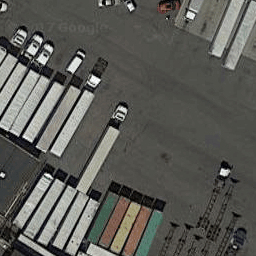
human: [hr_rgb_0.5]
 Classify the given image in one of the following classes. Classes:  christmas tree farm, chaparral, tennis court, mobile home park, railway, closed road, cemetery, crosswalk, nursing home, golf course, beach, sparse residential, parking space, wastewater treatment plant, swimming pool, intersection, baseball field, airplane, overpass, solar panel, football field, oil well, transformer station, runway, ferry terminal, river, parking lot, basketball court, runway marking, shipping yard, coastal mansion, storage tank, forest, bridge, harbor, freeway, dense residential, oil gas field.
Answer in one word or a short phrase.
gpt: shipping yard